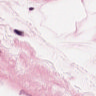
Metastatic tissue present: no